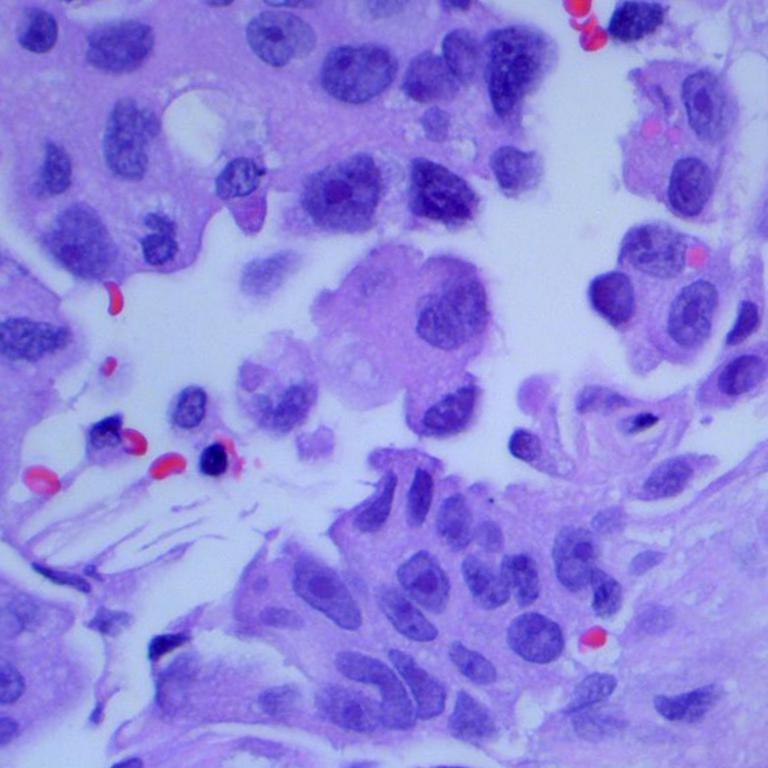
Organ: lung
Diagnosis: adenocarcinomas